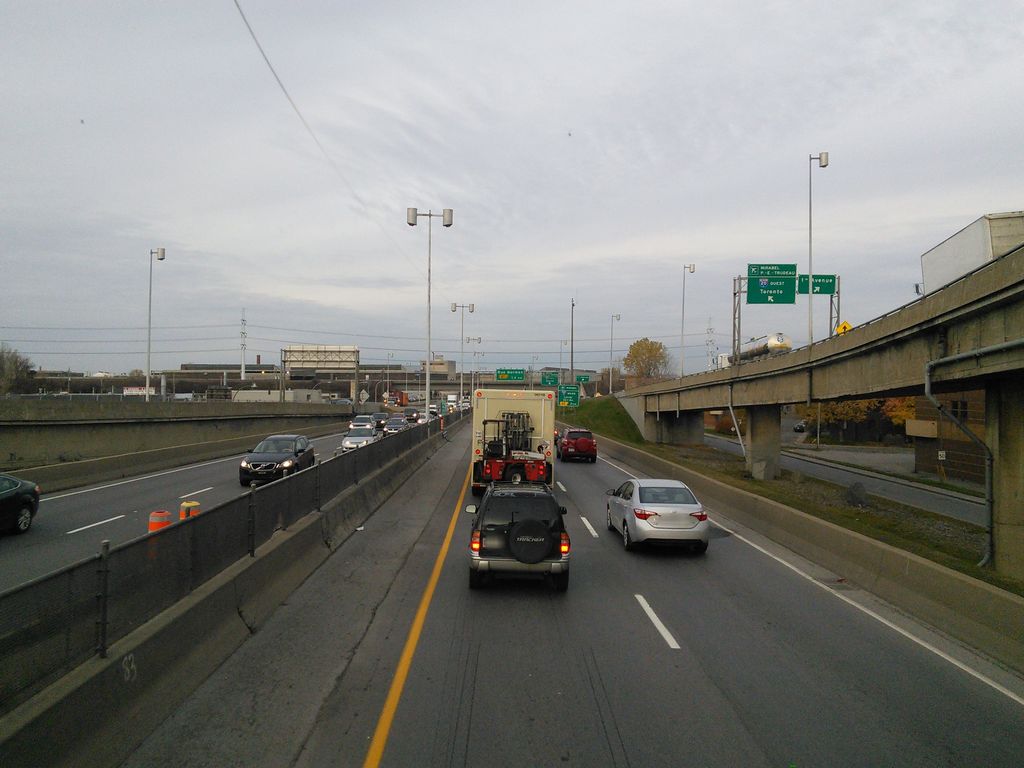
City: montreal